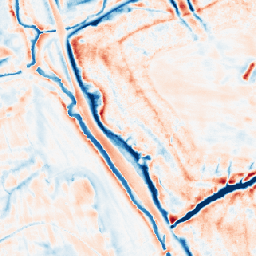
Category: edge_preserving
Decomposition family: bilateral
Decomposition parameters: d: 21
sigma_color: 100
sigma_space: 25
Upsampling method: area
Upsampling parameters: scale: 8
Upsampling scale: 8